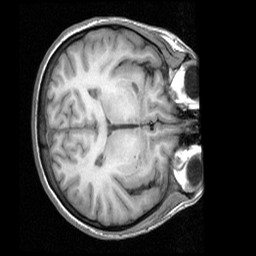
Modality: T1w
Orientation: axial
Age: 31